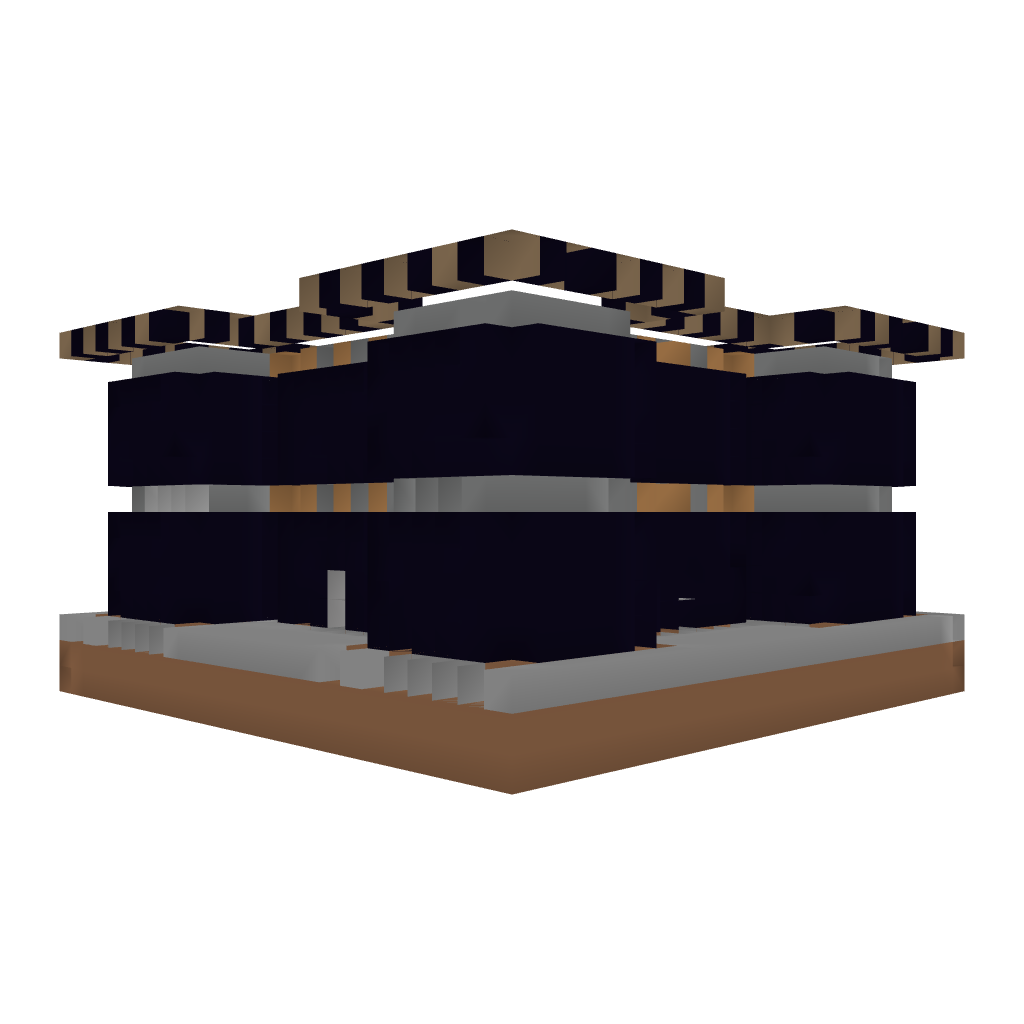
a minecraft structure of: Obsidian Castle